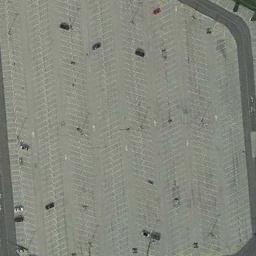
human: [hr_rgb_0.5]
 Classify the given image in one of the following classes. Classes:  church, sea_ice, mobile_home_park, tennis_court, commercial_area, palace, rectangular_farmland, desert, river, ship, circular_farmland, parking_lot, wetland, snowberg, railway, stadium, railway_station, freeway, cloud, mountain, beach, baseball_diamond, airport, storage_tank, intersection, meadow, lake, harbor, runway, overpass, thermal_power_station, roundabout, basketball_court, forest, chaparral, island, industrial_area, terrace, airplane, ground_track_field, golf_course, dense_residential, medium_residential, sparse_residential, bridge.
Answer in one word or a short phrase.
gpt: parking_lot